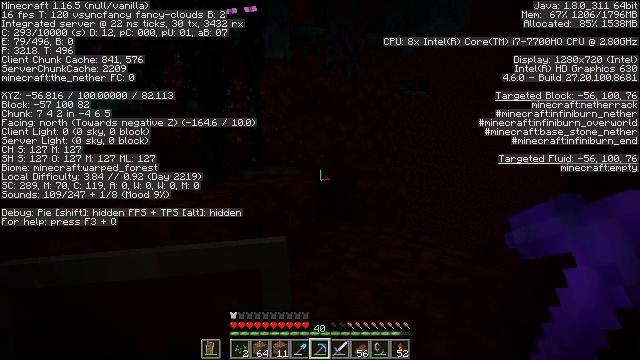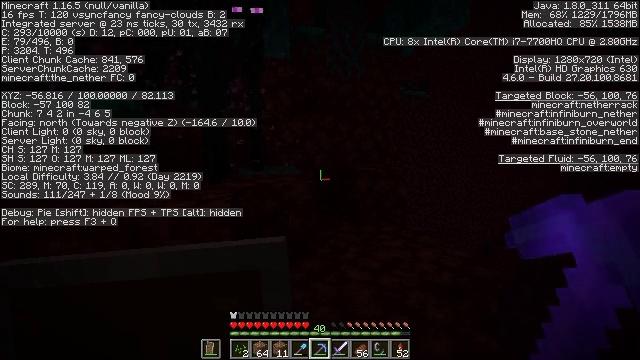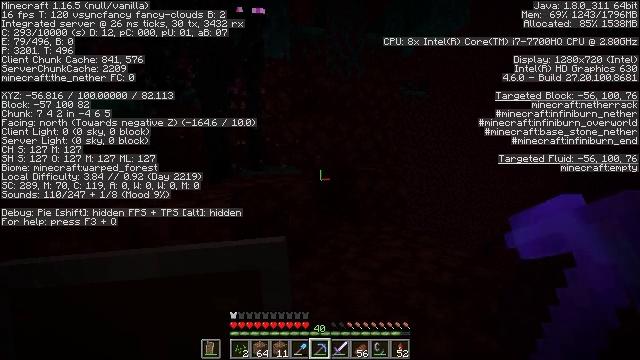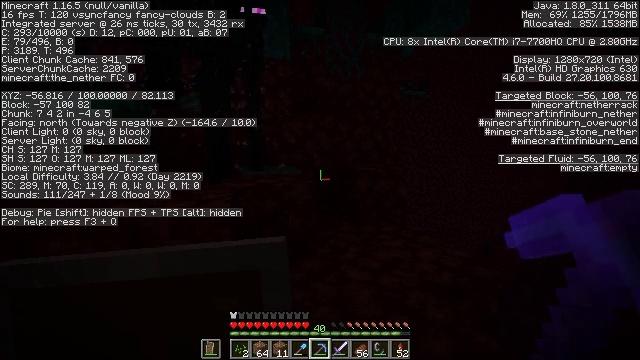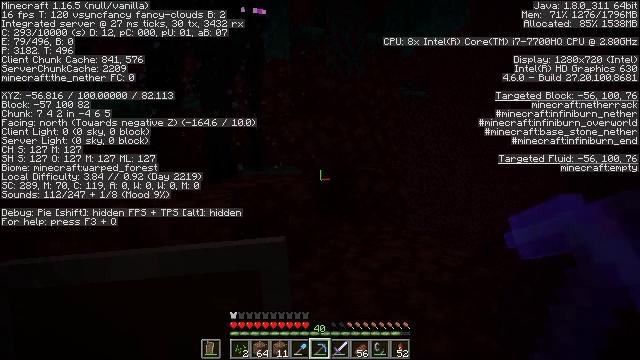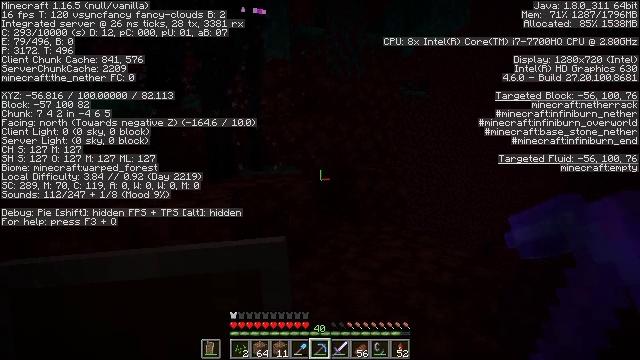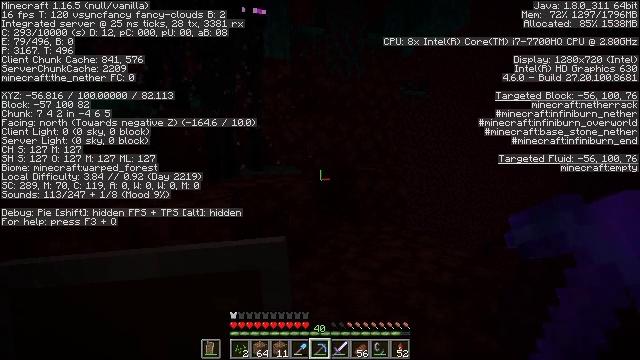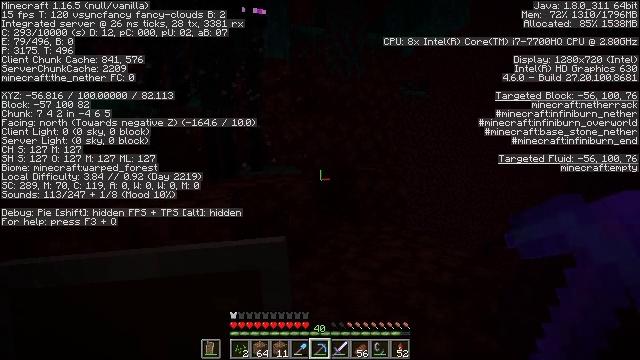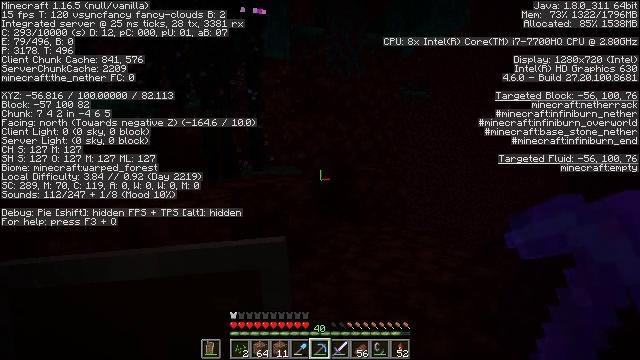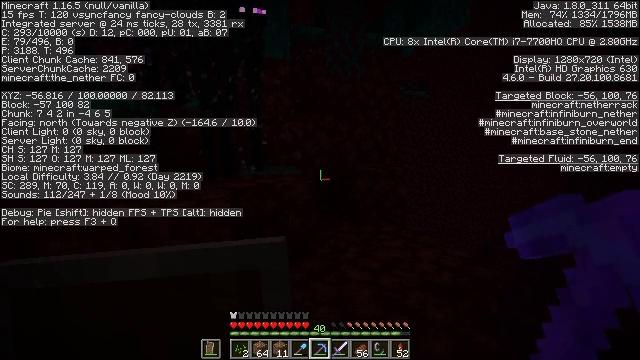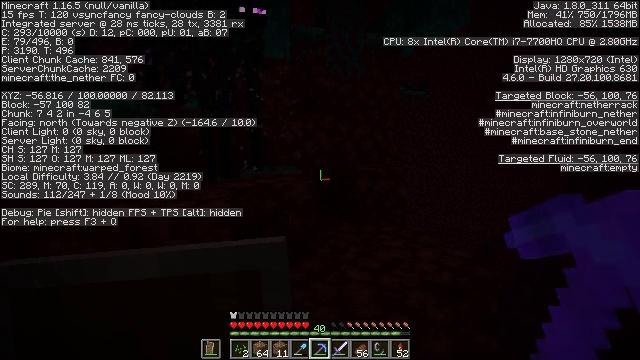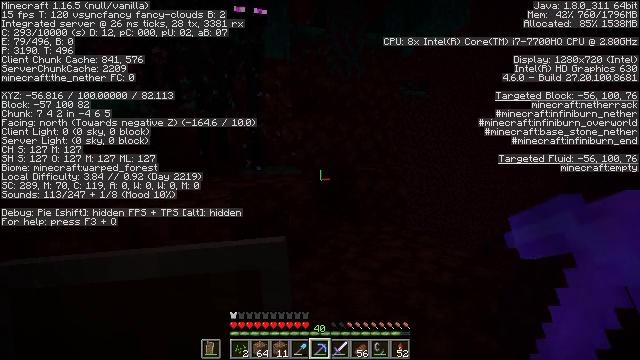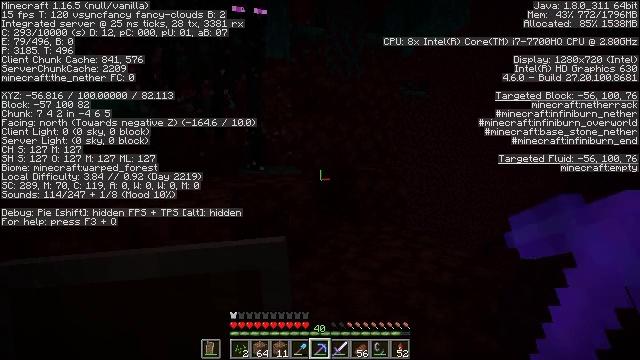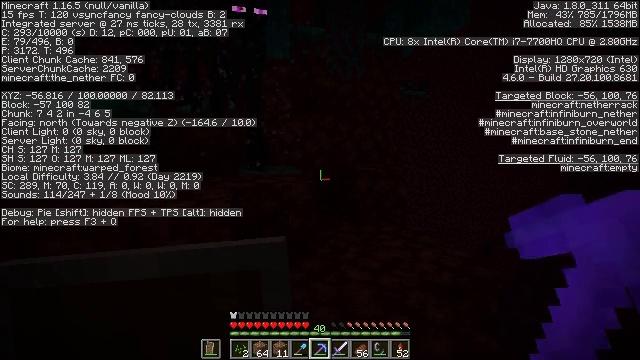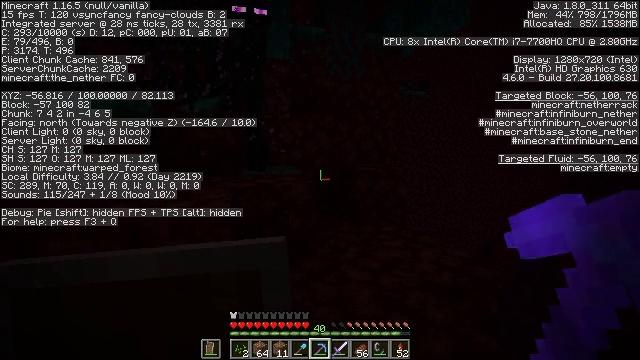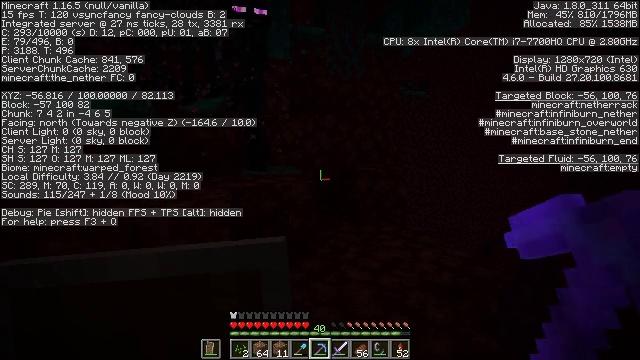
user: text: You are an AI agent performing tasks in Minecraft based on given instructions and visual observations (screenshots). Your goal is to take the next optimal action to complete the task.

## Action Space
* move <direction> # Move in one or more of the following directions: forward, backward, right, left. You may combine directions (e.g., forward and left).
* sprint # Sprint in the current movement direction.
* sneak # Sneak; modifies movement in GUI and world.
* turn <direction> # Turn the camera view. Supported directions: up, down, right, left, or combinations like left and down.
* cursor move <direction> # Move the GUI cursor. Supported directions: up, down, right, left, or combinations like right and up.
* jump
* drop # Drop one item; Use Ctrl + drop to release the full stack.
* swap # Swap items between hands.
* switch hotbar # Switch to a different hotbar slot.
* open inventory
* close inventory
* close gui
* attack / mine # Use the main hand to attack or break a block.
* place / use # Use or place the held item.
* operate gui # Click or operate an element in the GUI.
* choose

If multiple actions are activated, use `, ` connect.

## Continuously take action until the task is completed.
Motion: motion action
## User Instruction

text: Mine warped nylium in the Nether.
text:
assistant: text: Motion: no_op
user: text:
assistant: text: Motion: no_op
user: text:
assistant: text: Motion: no_op
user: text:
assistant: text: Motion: no_op
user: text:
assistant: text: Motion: no_op
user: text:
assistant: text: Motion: no_op
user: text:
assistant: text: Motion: no_op
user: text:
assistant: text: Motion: no_op
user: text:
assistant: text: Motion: no_op
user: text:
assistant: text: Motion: no_op
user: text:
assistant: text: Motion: no_op
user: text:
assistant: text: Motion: no_op
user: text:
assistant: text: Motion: no_op
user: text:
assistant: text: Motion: no_op
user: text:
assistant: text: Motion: no_op
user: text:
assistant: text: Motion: no_op
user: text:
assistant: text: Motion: turn right
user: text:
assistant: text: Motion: turn right
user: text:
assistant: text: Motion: turn right
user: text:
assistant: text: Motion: turn right
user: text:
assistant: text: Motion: turn right
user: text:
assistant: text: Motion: no_op
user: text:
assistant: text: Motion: no_op
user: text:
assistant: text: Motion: no_op
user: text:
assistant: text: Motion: no_op
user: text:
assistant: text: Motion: no_op
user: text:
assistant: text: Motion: no_op
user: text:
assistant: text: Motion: turn right
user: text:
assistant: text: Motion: turn right
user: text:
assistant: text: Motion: turn right